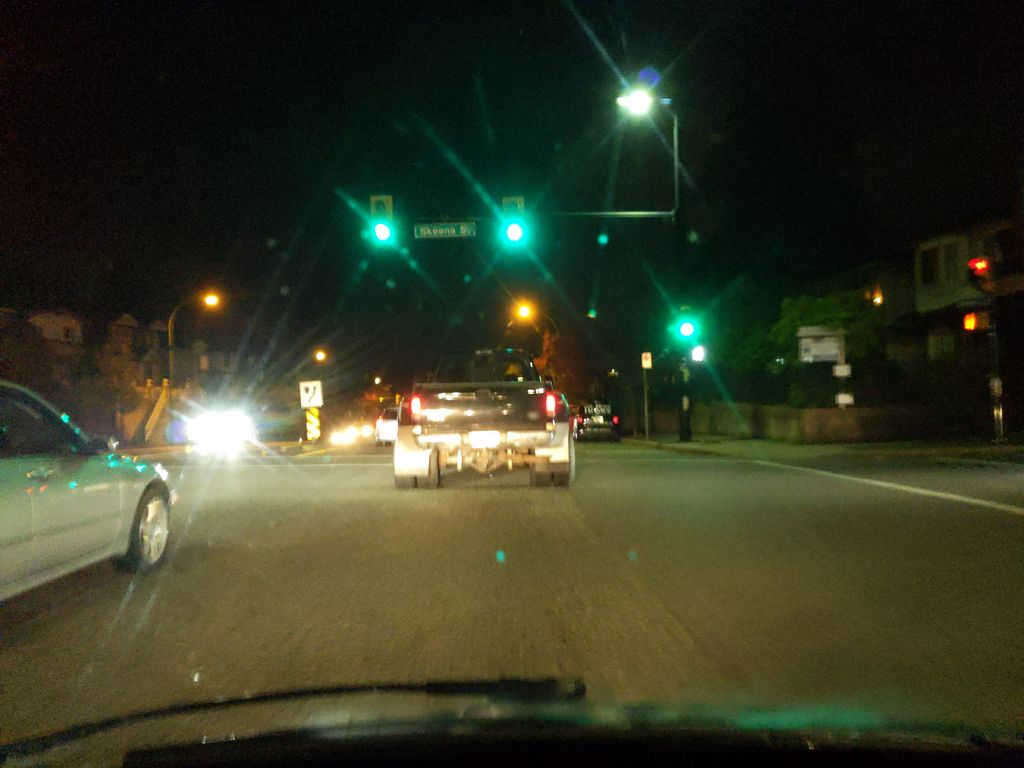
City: vancouver